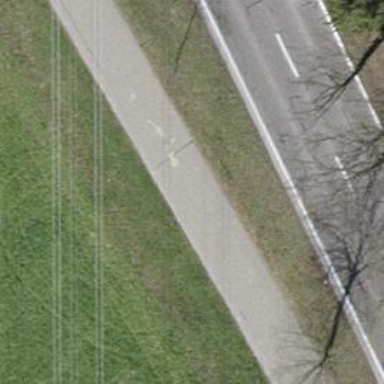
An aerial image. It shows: Asphalt path.